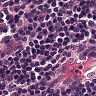
Metastatic tissue present: no